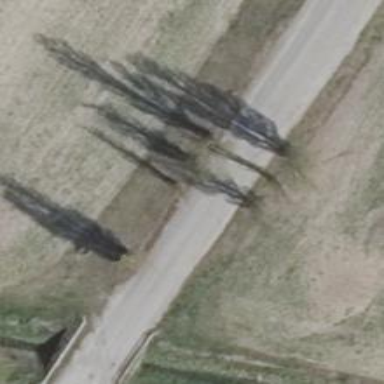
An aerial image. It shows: Row of deciduous broadleaved trees.